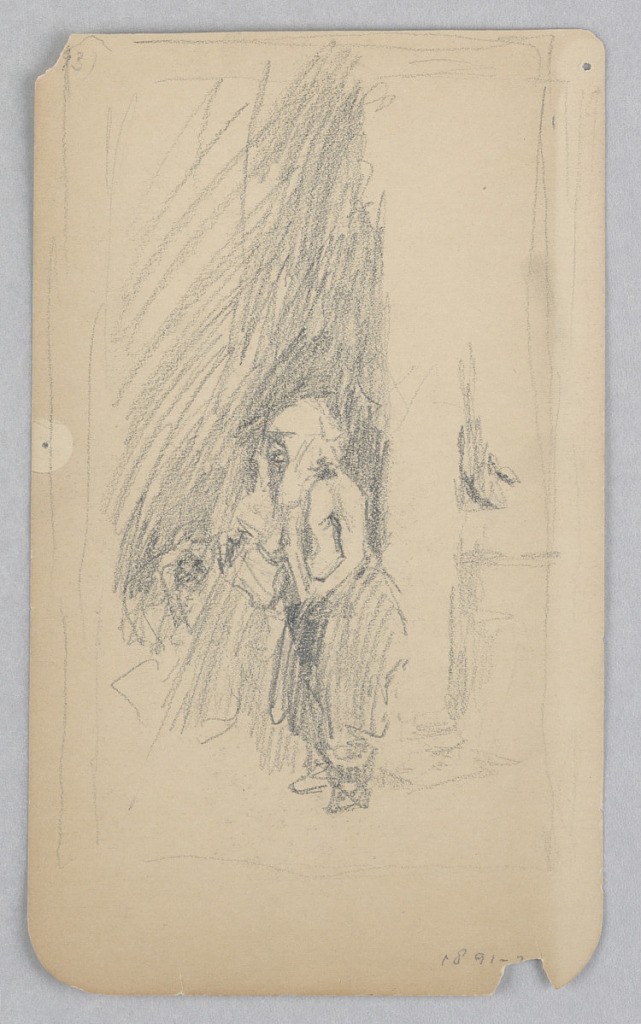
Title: Japanese Man
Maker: Robert Frederick Blum, American, 1857–1903
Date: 1892
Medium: Graphite on wove paper
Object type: Drawing
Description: Recto: Sketch of a male figure; Verso: Sketch of a group of figures.